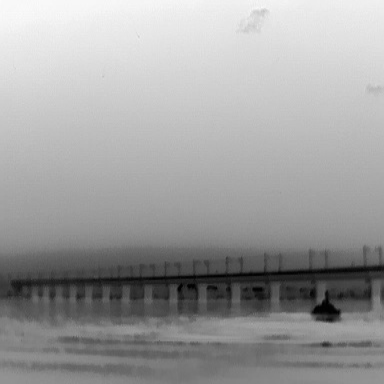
There is a warship in the infrared image.